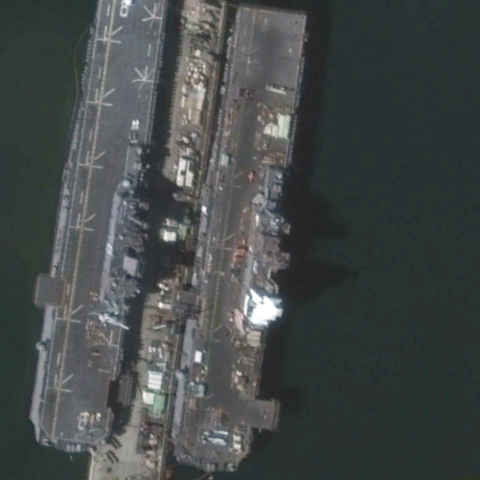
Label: assault